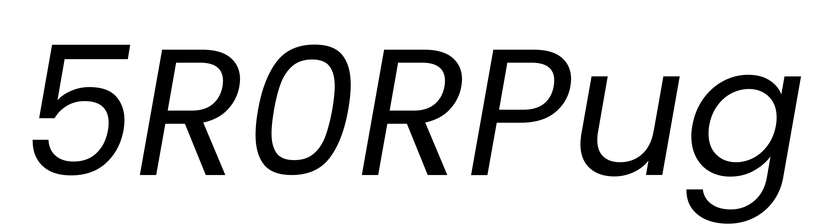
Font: Poppins-Italic